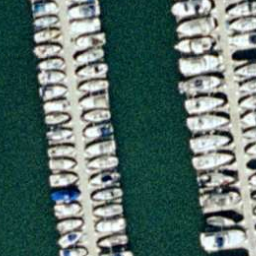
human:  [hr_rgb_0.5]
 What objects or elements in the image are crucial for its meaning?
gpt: harbor